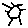
Label: sun